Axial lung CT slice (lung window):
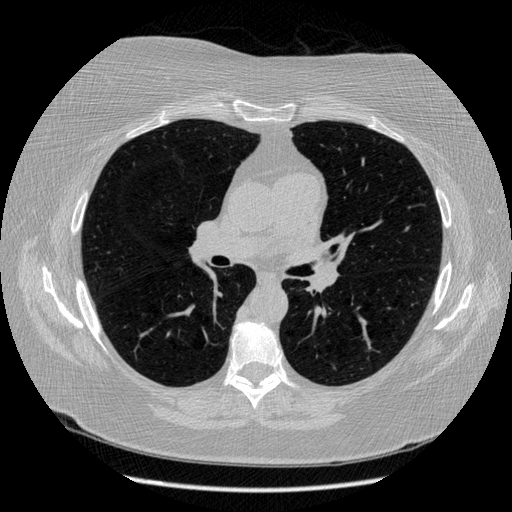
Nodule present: no